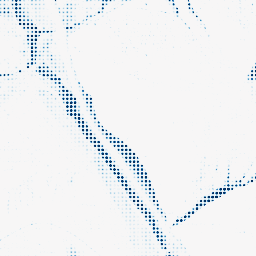
Category: morphological
Decomposition family: morphological_ellipse
Decomposition parameters: operation: closing
width: 5
height: 20
Upsampling method: sinc_blackman
Upsampling parameters: scale: 8
kernel_size: 4
Upsampling scale: 8